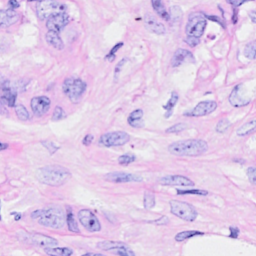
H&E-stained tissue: Breast